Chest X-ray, AP view. Patient: 58 years old, sex M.
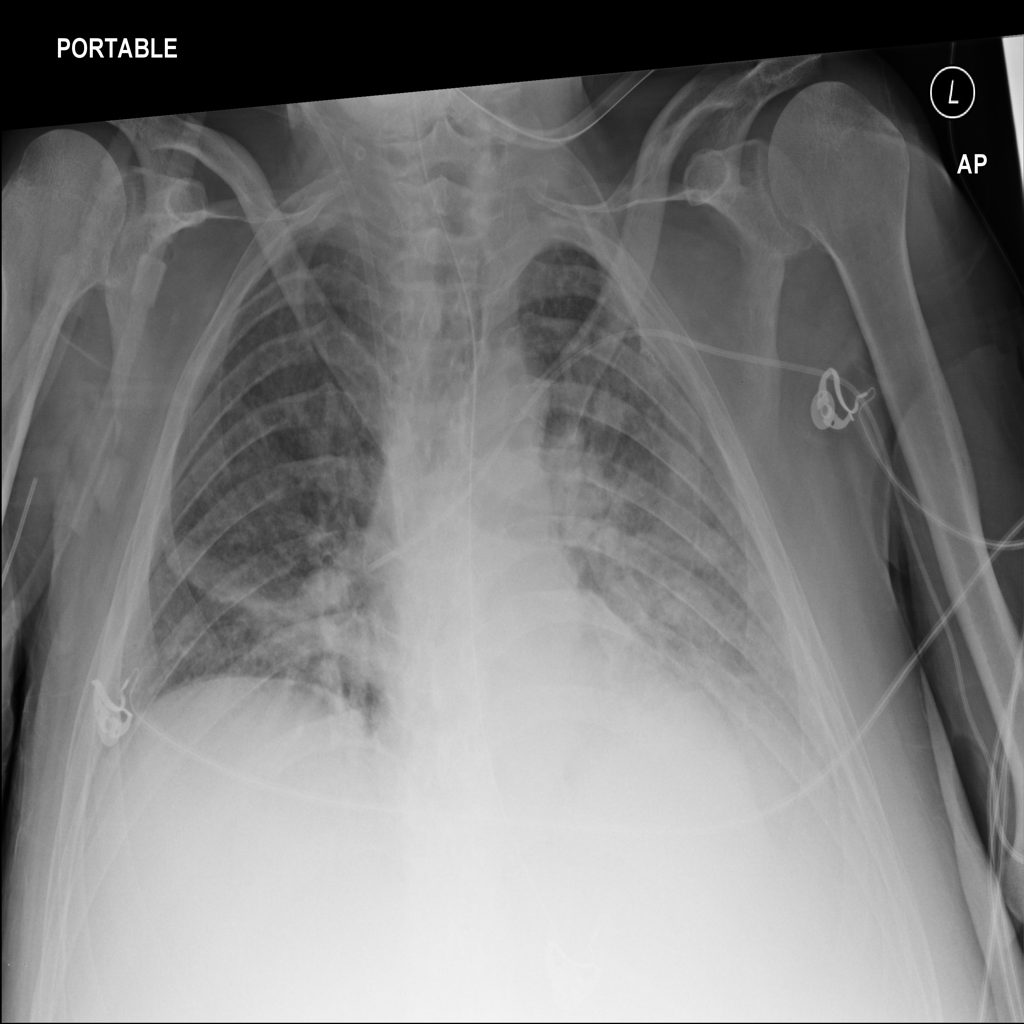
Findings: Atelectasis, Effusion, Infiltration